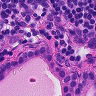
Metastatic tissue present: yes